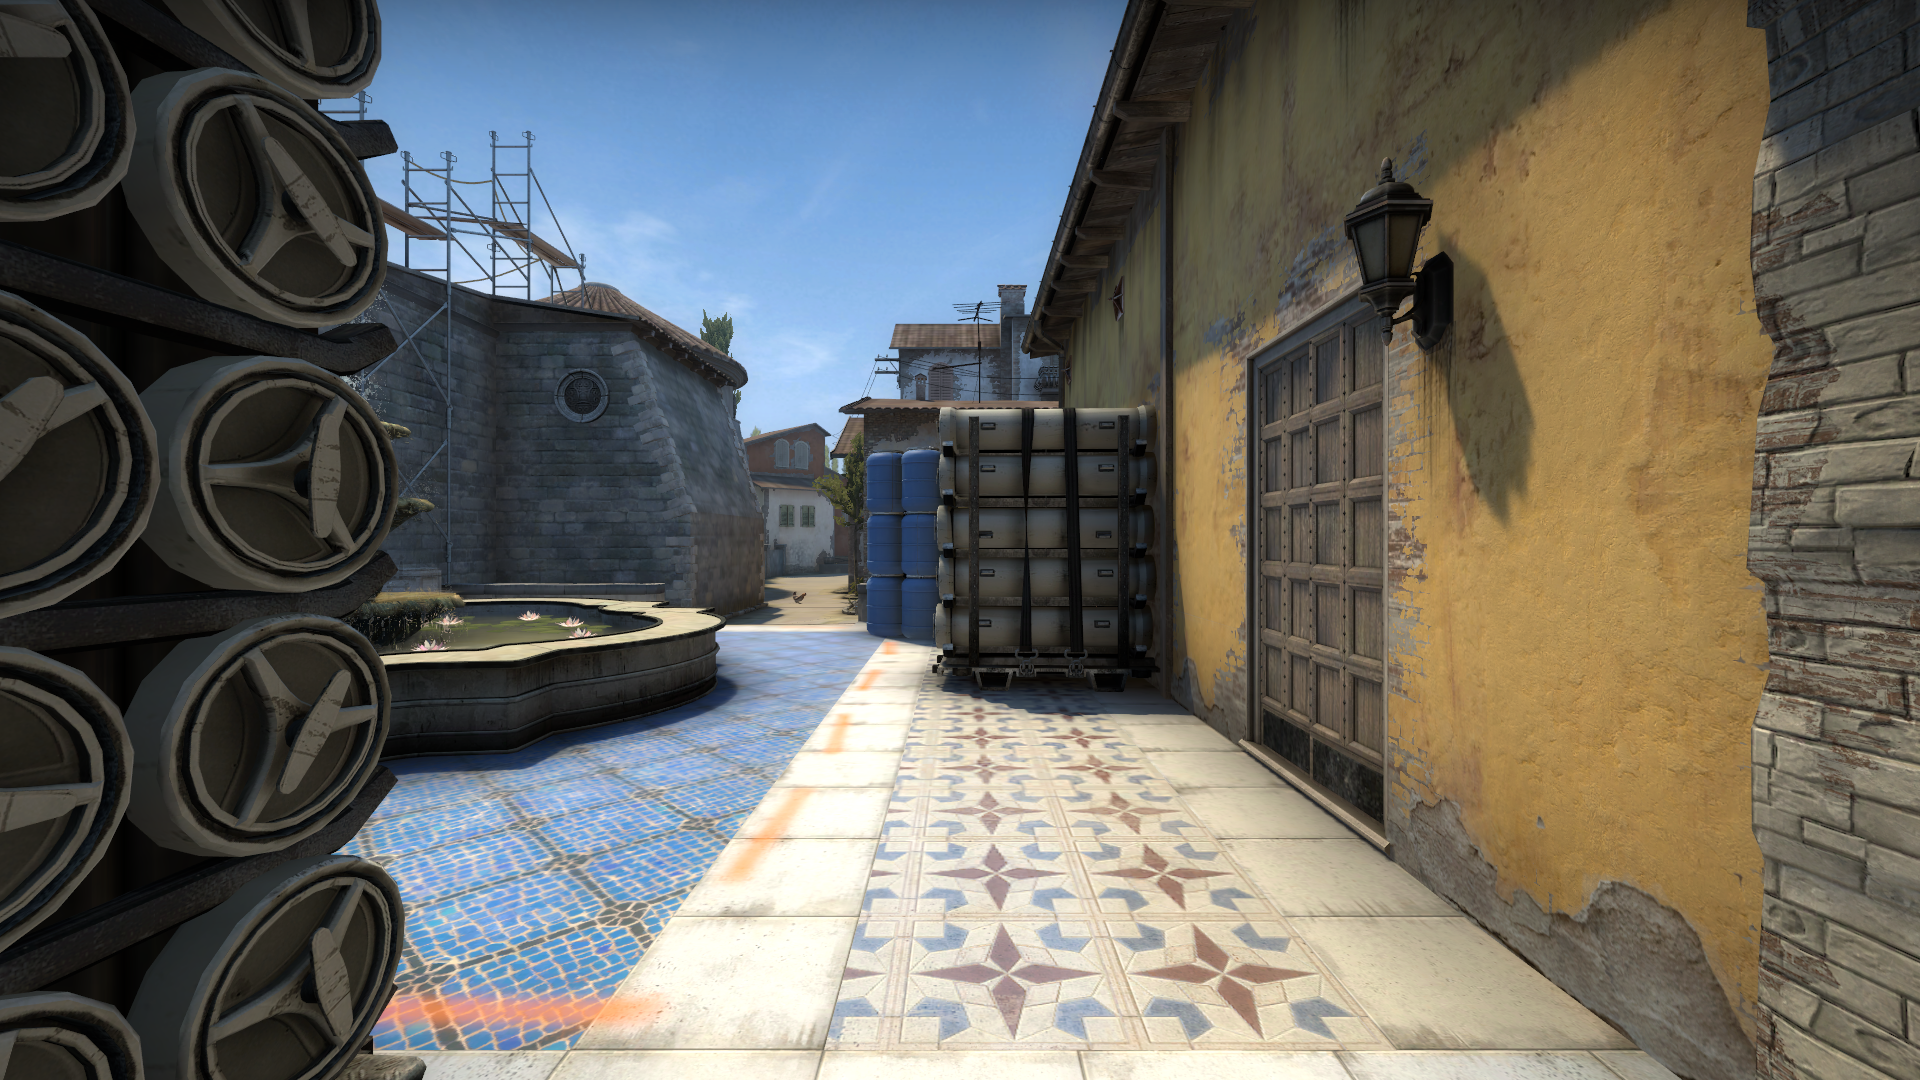
Map: de_inferno